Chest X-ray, AP view. Patient: 62 years old, sex F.
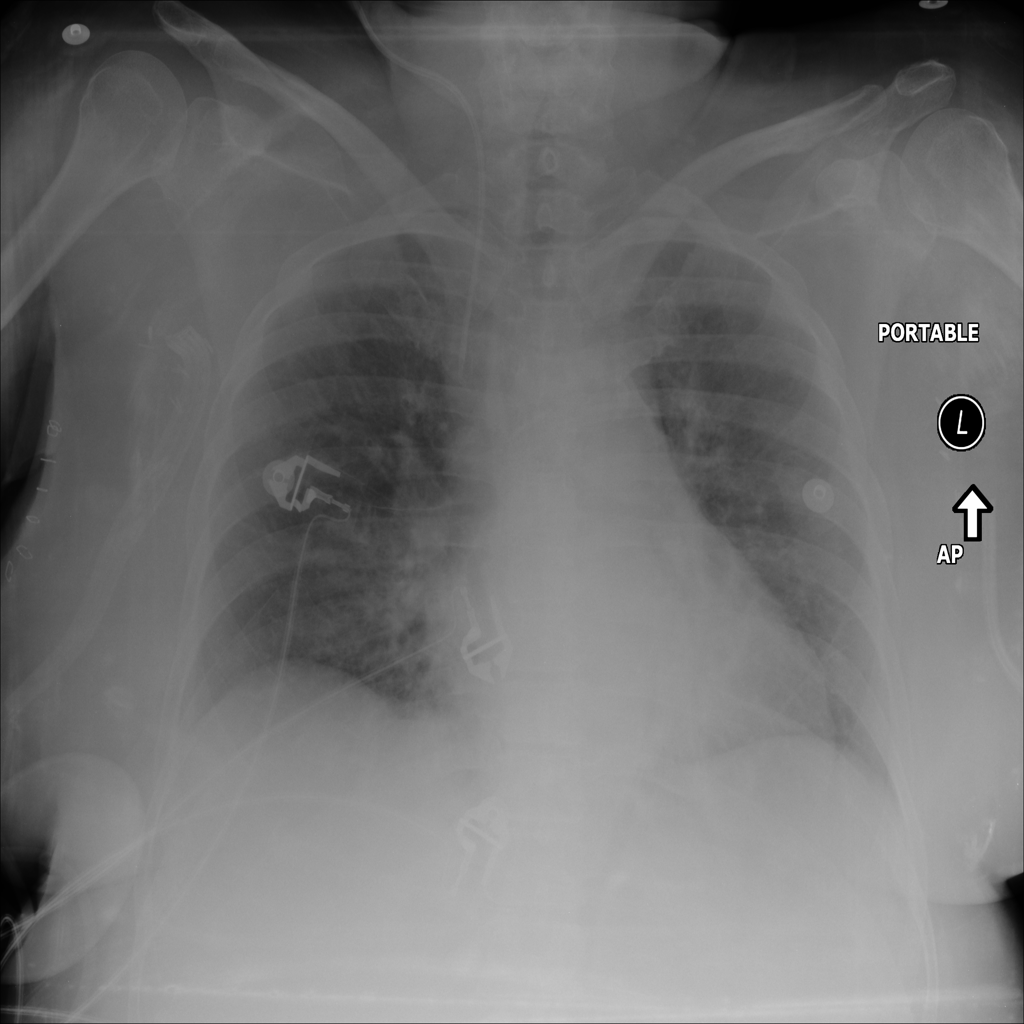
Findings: Infiltration